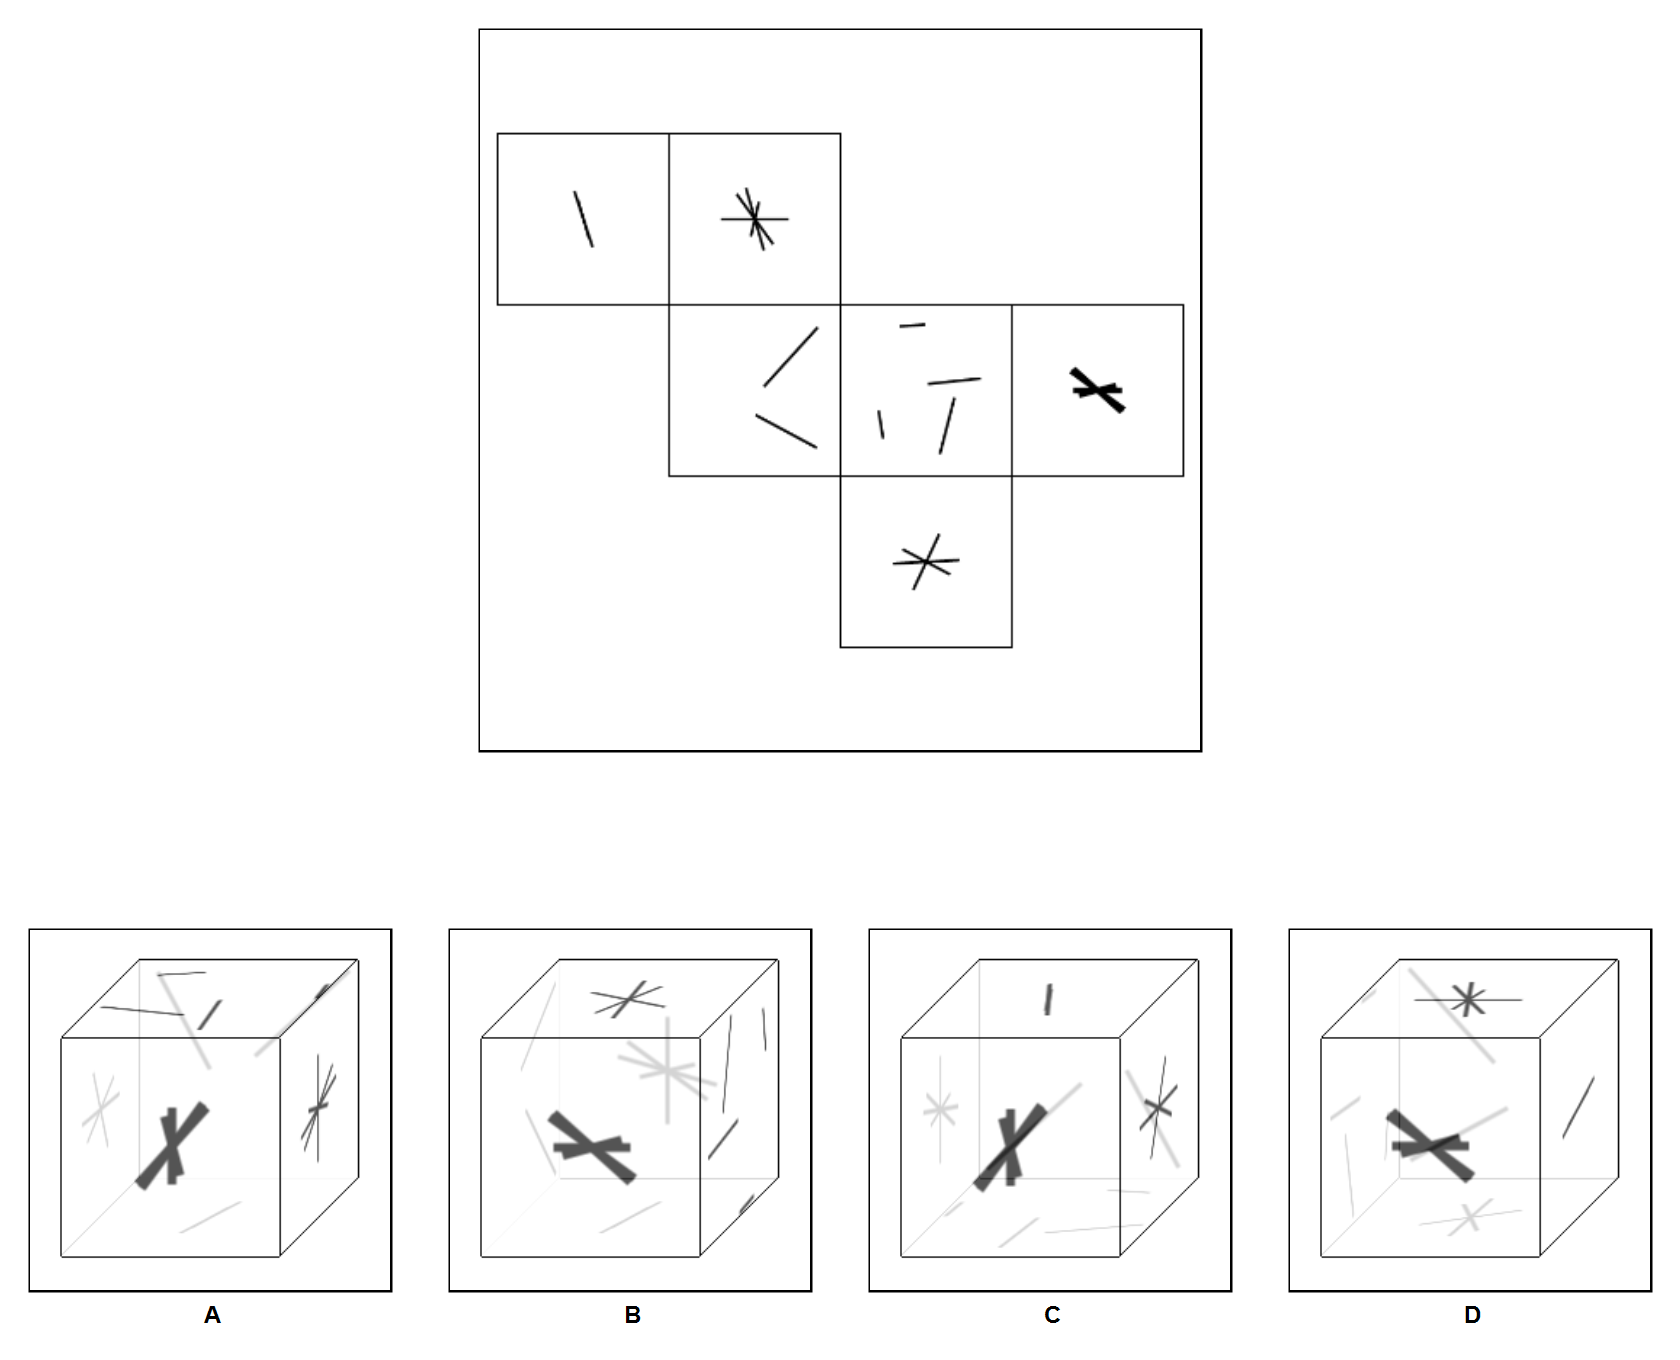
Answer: B